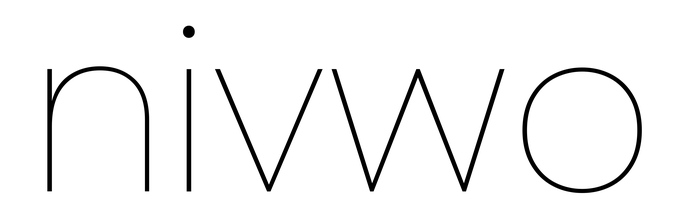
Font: Poppins-Thin